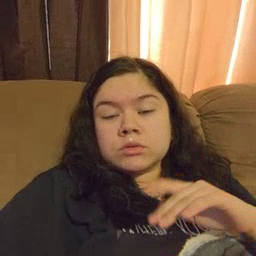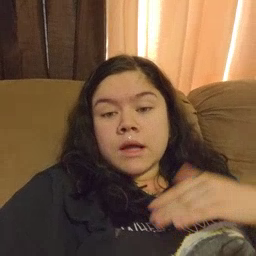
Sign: touch